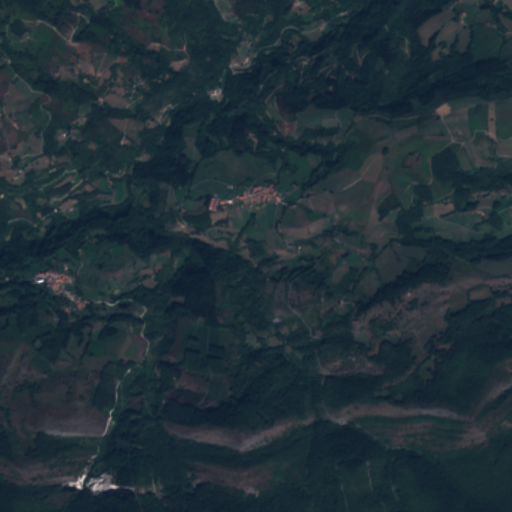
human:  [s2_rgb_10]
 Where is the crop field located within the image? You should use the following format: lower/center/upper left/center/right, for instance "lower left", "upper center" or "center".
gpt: The crop field is located in the upper center of the image.
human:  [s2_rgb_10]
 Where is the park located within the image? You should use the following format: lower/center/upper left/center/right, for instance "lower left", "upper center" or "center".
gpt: The park is located in the center left of the image.
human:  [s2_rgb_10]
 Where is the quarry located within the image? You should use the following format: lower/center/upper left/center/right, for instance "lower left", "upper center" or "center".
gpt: The quarry is located in the lower left of the image.
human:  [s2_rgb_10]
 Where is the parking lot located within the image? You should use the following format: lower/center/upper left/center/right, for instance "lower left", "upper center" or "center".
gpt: There is no parking lot in the image.